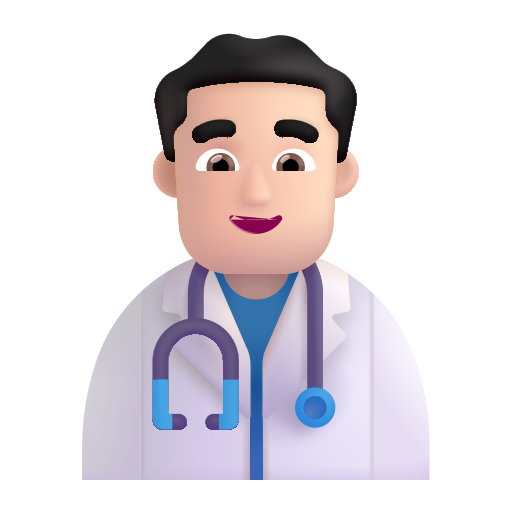
man health worker color light